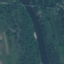
Land use / land cover class: River